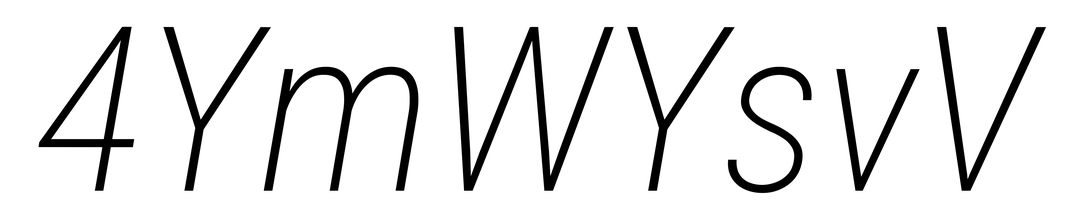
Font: Roboto-Italic_Condensed_ExtraLight_Italic